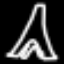
Label: The Eiffel Tower